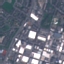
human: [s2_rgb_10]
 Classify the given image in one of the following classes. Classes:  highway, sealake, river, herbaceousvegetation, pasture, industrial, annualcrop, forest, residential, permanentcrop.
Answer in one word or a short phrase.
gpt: Industrial